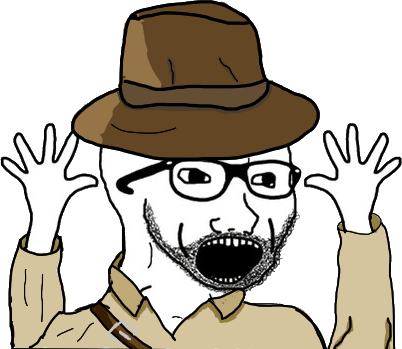
Label: 5_Soyjak